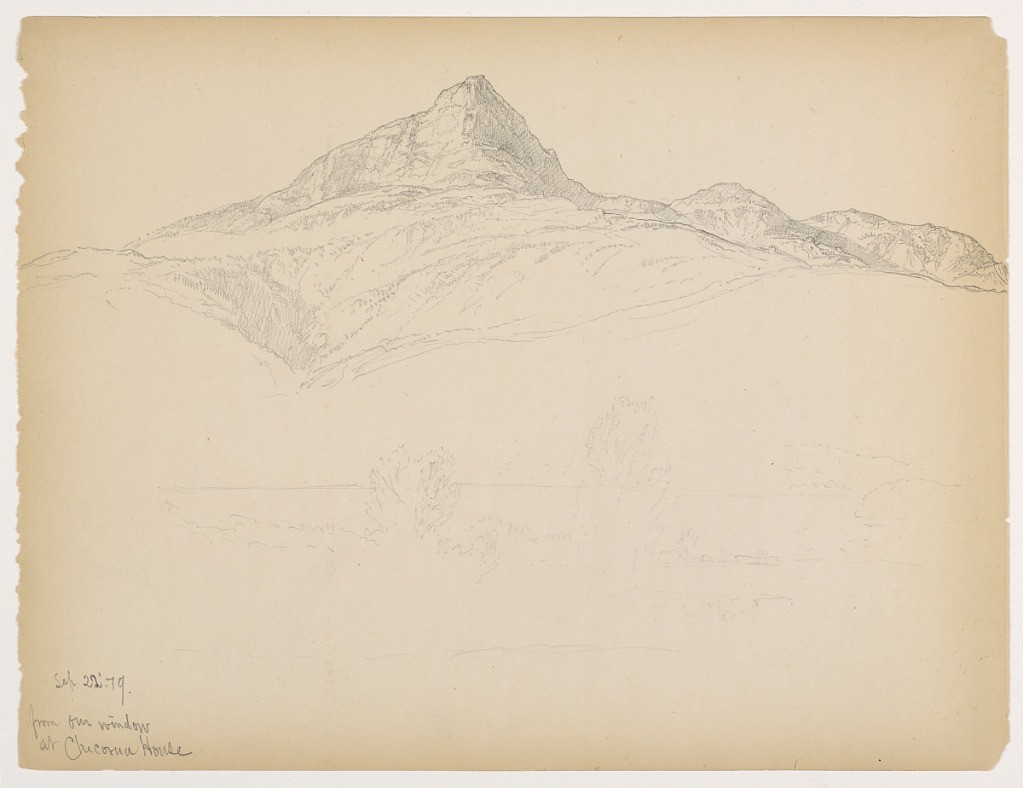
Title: Mt. Chocorua from Chocorua House
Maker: Daniel Huntington, American, 1816–1906
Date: September 22, 1879
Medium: Graphite on cream wove paper
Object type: Drawing
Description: Mountain at center, with ravine below at left. Pond and trees lightly sketched in foreground. Verso: Sketch of clouds.